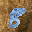
Label: 8